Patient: sex F, age 69
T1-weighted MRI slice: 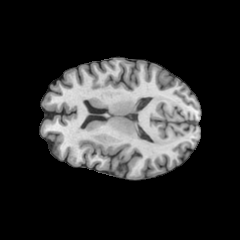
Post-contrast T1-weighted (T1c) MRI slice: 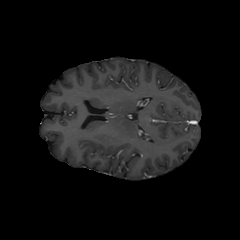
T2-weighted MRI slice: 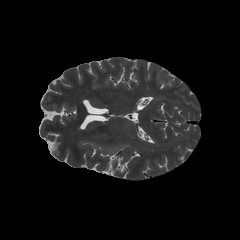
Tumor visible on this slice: no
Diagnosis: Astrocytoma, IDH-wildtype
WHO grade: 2